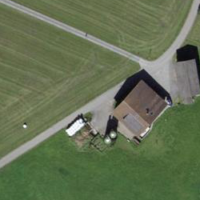
EUNIS habitat code: 24
Species observed at this site:
Caltha palustris
Delichon urbicum
Geum rivale